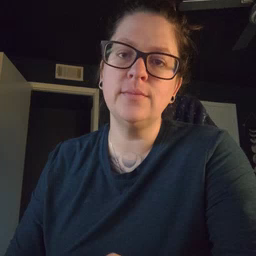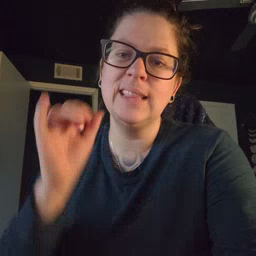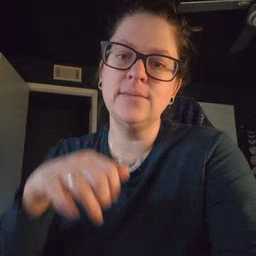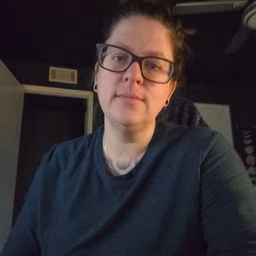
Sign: that